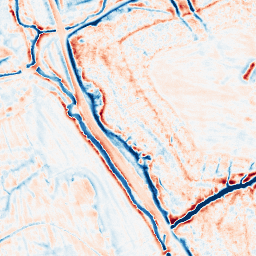
Category: edge_preserving
Decomposition family: bilateral
Decomposition parameters: d: 15
sigma_color: 100
sigma_space: 150
Upsampling method: bspline
Upsampling parameters: scale: 8
Upsampling scale: 8